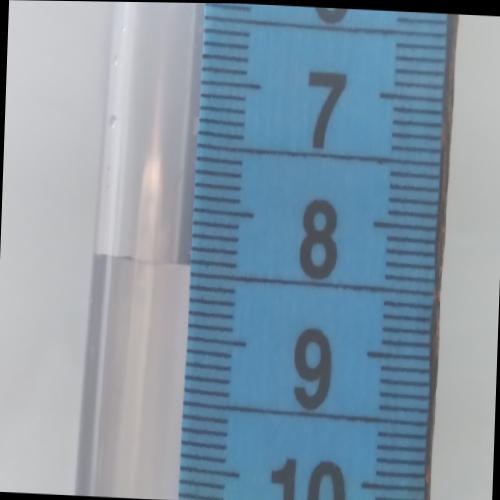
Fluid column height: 8.4 cm